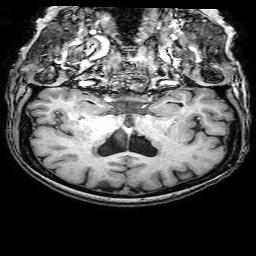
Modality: T1w
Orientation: sagittal
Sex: female
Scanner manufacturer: philips
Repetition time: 0.008175 s
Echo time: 0.00374 s